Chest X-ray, AP view. Patient: 45 years old, sex M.
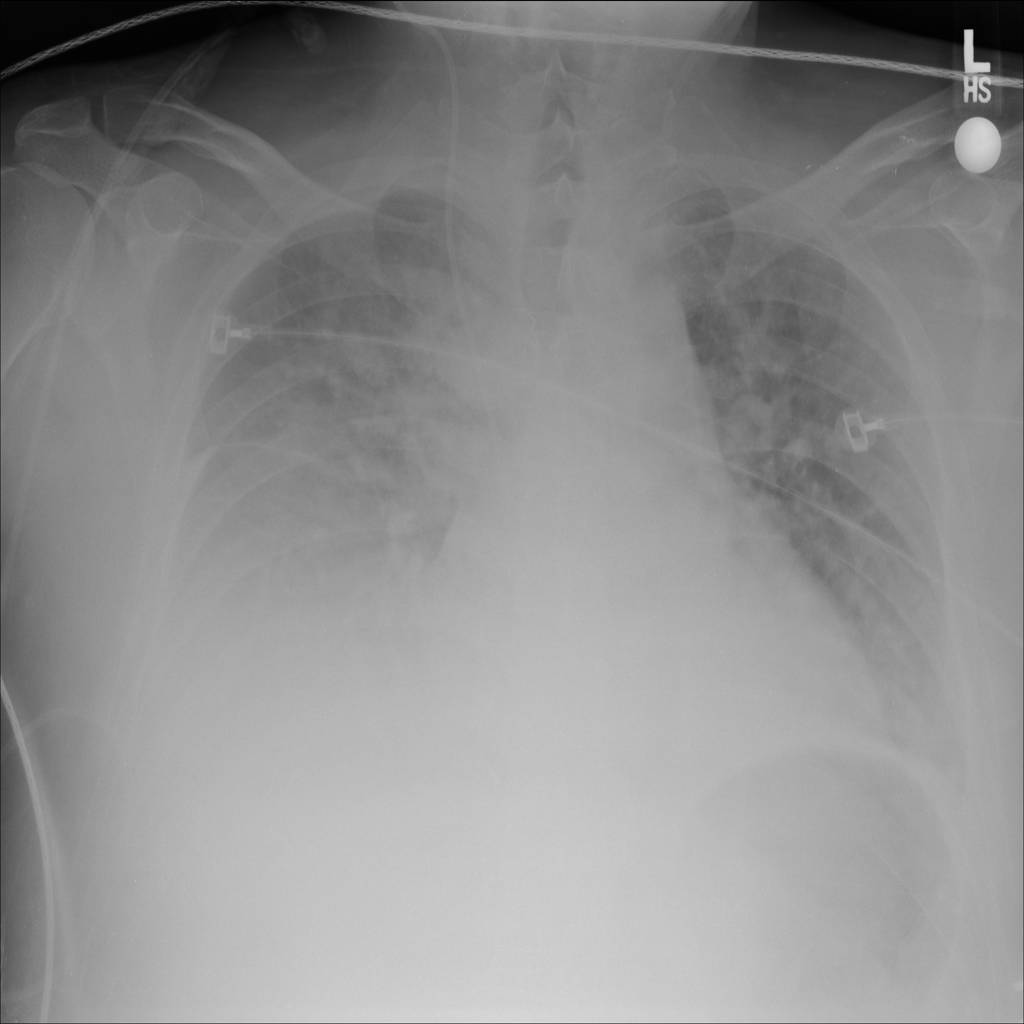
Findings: Consolidation, Effusion, Infiltration